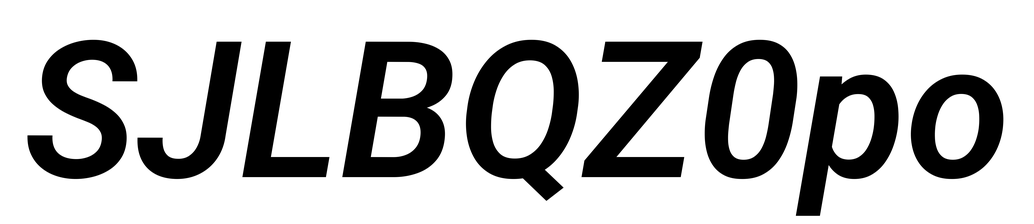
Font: Roboto-Italic_SemiBold_Italic